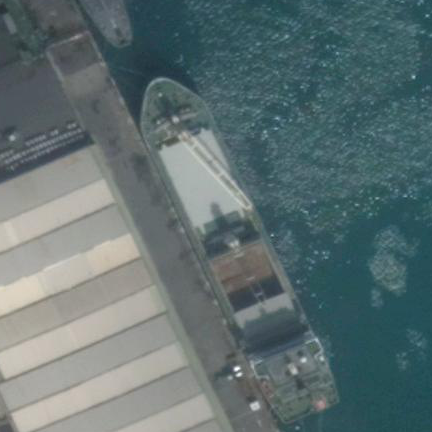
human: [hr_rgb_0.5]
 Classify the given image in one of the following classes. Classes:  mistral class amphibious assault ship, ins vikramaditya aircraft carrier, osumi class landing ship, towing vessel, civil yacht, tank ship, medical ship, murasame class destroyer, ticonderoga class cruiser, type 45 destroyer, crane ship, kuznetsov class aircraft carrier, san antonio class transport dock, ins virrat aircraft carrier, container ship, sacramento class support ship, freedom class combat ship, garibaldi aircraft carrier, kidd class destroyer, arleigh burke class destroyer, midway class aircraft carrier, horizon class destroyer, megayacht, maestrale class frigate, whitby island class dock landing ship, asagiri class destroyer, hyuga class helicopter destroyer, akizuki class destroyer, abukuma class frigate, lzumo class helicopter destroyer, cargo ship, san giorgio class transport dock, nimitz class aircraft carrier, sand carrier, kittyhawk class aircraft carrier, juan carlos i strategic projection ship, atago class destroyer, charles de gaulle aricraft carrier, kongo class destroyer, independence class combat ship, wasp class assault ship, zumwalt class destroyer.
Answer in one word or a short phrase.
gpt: Cargo ship